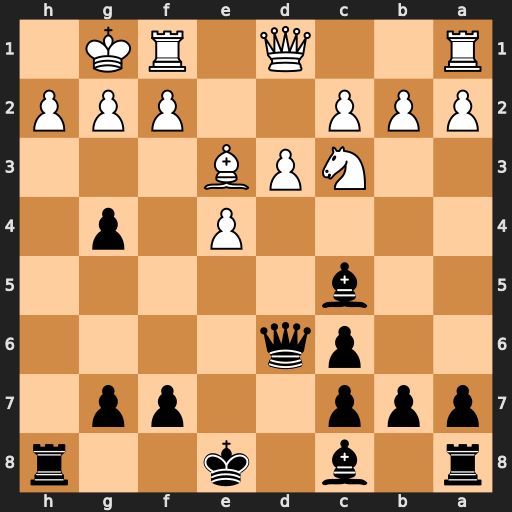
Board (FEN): r1b1k2r/ppp2pp1/2pq4/2b5/4P1p1/2NPB3/PPP2PPP/R2Q1RK1
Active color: b
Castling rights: kq
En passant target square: -
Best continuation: Qxh2#